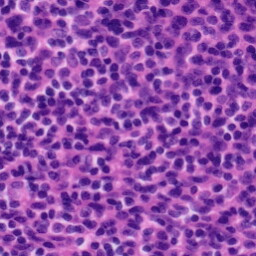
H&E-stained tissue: Tonsil